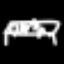
Label: bed